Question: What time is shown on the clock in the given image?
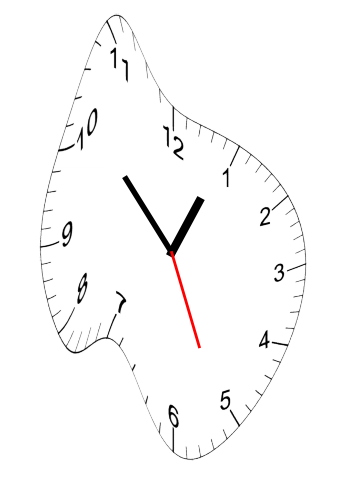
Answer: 12:52:26